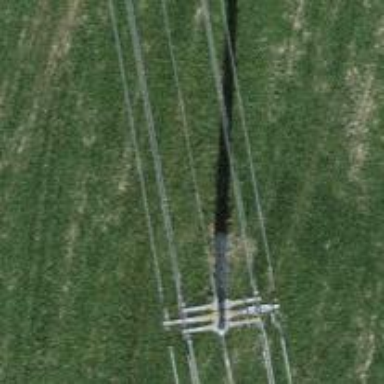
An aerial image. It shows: Concrete power pole.